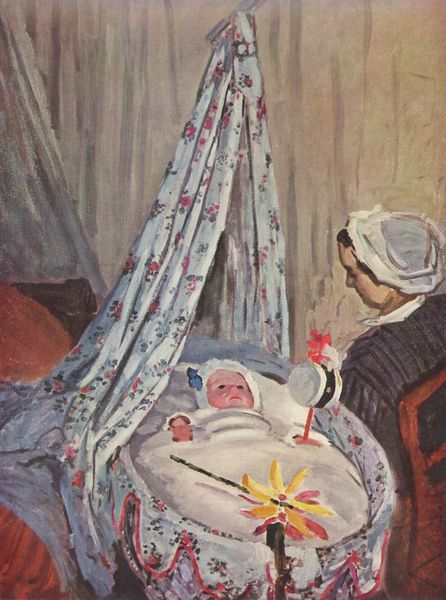
Titel: Jean Monet in seiner Wiege
Künstler: Claude Monet
Institution: Privatsammlung
Schlagwörter: blau, gemälde, hand, himmel, schlaf, weiß, gelb, impressionismus, mädchen, sitzen, blume, blumen, braun, frankreich, frau, holz, kleid, licht, raum, schwarz, stuhl, zimmer, rosen, rot, tuch, expressionismus, haube, malerei, muster, ornament, schleife, mütze, wand, falten, bild, innenraum, möbel, portrait, vorhang, öl, windmühle, windrad, realismus, sessel, sitzend, stoff, decke, familie, innen, kind, mutter, borte, rosa, kinder, hellblau, kopfbedeckung, ruhe, liegen, schlafen, naturalismus, baby, blümchen, kissen, tapete, vorhänge, kopftuch, monet, dekor, floral, stuhllehne, manet, streifen, bett, schlafzimmer, freude, spiel, blumenmuster, amme, rückenfigur, häubchen, kinderfrau, mutter und kind, trommel, kleinkind, geblümt, christus, baldachin, claude monet, balu, ornamentik, süß, matisse, christi, spielzeug, himmelbett, geburt, krippe, säugling, wiege, spielsachen, bet, bettchen, neugeborenes, kinderbett, kindermädchen, rassel, hebamme, stoffmuster, mobile, zugedeckt, klapper, kindfrau, intimität, babysitter, beruhigen, elternbett, intimitä, kind des künstlers, übergangszeit, kind#, schleife kissen, röslein, hauswagen, neugebohren, moriseau